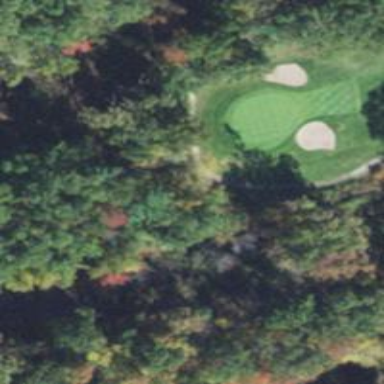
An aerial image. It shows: Path for both road and golf.